Question: I have the following code in my 'Index.cshtml' file:
'''
var dataSource = new kendo.data.DataSource({
type: "json",
transport: {
read: {
url: '@Url.Action("ReadTeachers", "EducationPortal")',
dataType: "json"
},
update: {
url: '@Url.Action("UpdateTeachers", "EducationPortal")',
type: "POST"
},
parameterMap: function (data, operation) {
if (operation != "read"){
var result = {};
for (var i = 0; i < data.models.length; i++) {
var teacher = data.models[i];
for (var member in teacher) {
result["teacher[" + i + "]." + member] = teacher[member];
}
}
return result;
} else {
return JSON.stringify(data);
}
}
},
batch: true,
schema: {
model: {
id: "TeacherId",
fields: {
TeacherId: { type: "number" },
FullName: { type: "string" },
IsHeadmaster: { type: "boolean" }
}
}
}
});
$("#teachers").kendoGrid({
dataSource: dataSource,
toolbar: ["create", "save"],
columns: [
{ field: "FullName", title: "Teacher" },
{ field: "IsHeadmaster", title: "Is a Headmaster?", width: "120px" },
{ command: ["destroy"], title: "&nbsp;", width: "85px" }],
editable: true
});
'''
This is a standard KendoGrid with "batch" editing. The editing and the grid itself both work fine, but the backend doesn't. When the "update" request goes through, it goes to this controller method:
'''
public void UpdateTeachers(string models)
{
// this method will have real code later
Console.Write(models);
}
'''
When I put a breakpoint in here, Visual Studio shows 'models' to be 'null'. Like so:

Why is it 'null'?
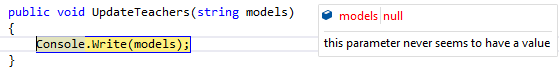
Answer: In your parameterMap: function ()
instead of using
'''
return JSON.stringify(data);
'''
use
'''
return { models: kendo.stringify(data) };
'''
here your data is serialize and attached to a name now this name is used as parameter name in your action